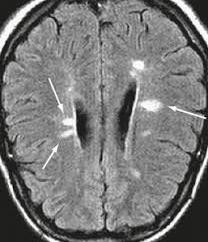
Label: notumor